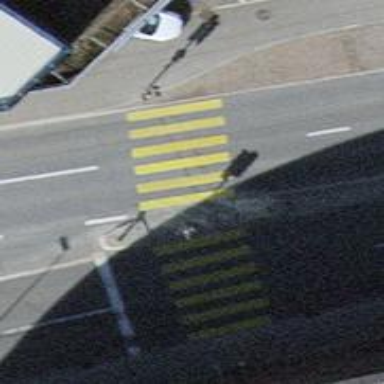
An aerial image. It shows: Primary highway with asphalt surface and trolley wires.